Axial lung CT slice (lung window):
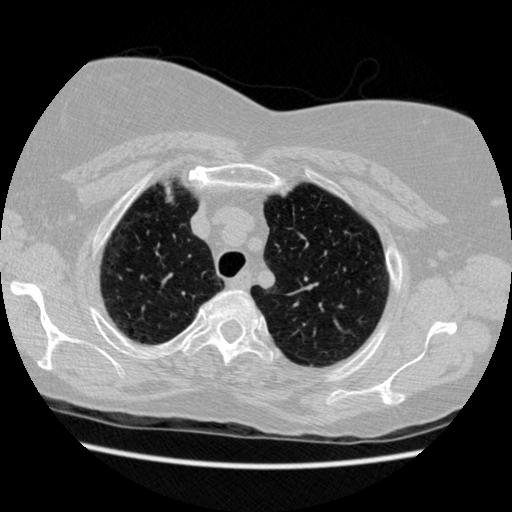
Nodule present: no